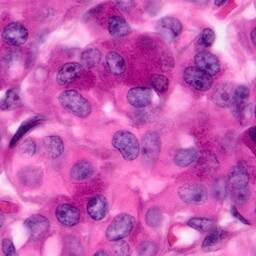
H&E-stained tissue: Pancreatic